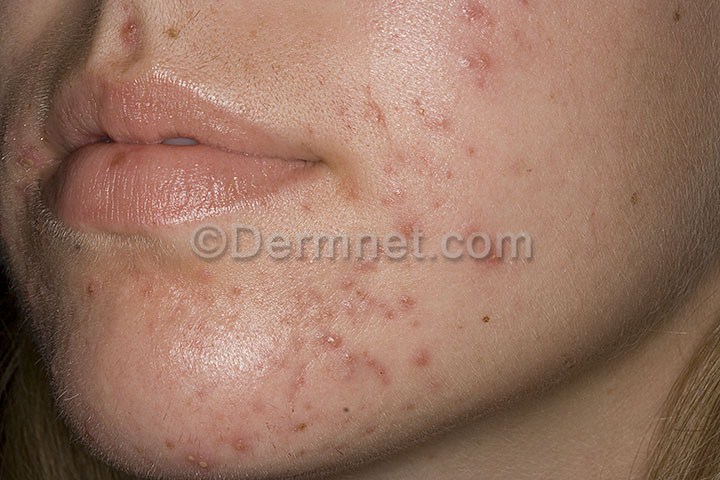
Disease: Acne and Rosacea Photos